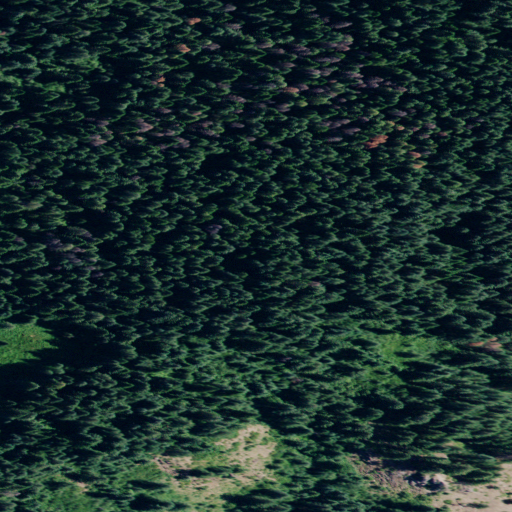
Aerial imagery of ridge(s) in Idaho named Surveyors Ridge containing evergreen forest, shrub, and grassland